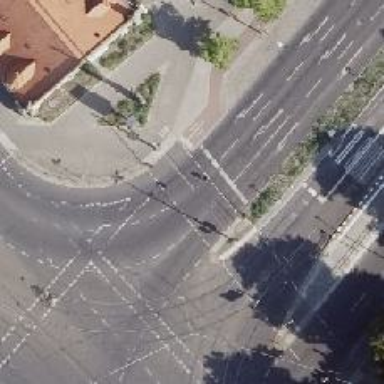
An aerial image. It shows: Secondary road with asphalt surface.